Question: I guess I can reverse the order of vertical axis of a graph using 'vAxis.direction' by setting it to '-1'. But I am just learning and confused with the way to write it.
Here is the current graph:

I want to with 0 at top and 80 at origin.
Here is the existing code:
'''
google.load('visualization', '1', {packages: ['corechart', 'line']});
google.setOnLoadCallback(drawBackgroundColor);
function drawBackgroundColor() {
var data = new google.visualization.DataTable();
data.addColumn('number', 'X');
data.addColumn('number', 'Dogs');
data.addRows([
[0, 0], [1, 10], [2, 23], [3, 17], [4, 18], [5, 9],
[6, 11], [7, 27], [8, 33], [9, 40], [10, 32], [11, 35],
[12, 30], [13, 40], [14, 42], [15, 47], [16, 44], [17, 48],
[18, 52], [19, 54], [20, 42], [21, 55], [22, 56], [23, 57],
[24, 60], [25, 50], [26, 52], [27, 51], [28, 49], [29, 53],
[30, 55], [31, 60], [32, 61], [33, 59], [34, 62], [35, 65],
[36, 62], [37, 58], [38, 55], [39, 61], [40, 64], [41, 65],
[42, 63], [43, 66], [44, 67], [45, 69], [46, 69], [47, 70],
[48, 72], [49, 68], [50, 66], [51, 65], [52, 67], [53, 70],
[54, 71], [55, 72], [56, 73], [57, 75], [58, 70], [59, 68],
[60, 64], [61, 60], [62, 65], [63, 67], [64, 68], [65, 69],
[66, 70], [67, 72], [68, 75], [69, 80]
]);
var options = {
hAxis: {
title: 'Time'
},
vAxis: {
title: 'Popularity'
},
backgroundColor: '#f1f8e9'
};
var chart = new google.visualization.LineChart(document.getElementById('chart_div'));
chart.draw(data, options);
}
'''
Plese suggest how can I set 'vAxis.direction' to '-1.' I tried a few code but of no help.
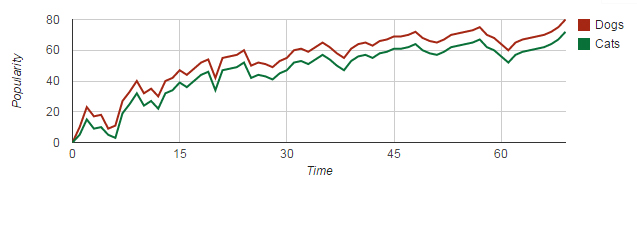
Answer: try adding a line to your vAxis properties:
'''
vAxis: {
title: 'Popularity',
direction: '-1'
},
'''